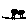
Label: tree